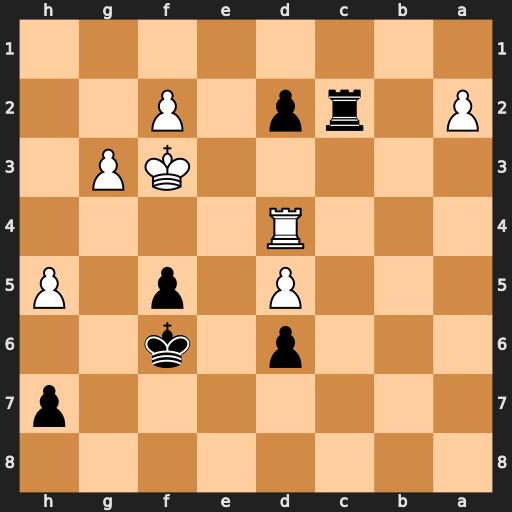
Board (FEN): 8/7p/3p1k2/3P1p1P/3R4/5KP1/P1rp1P2/8
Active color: b
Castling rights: -
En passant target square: -
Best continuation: Ke5 Rd3 Rc3 Rxc3 d1=Q+